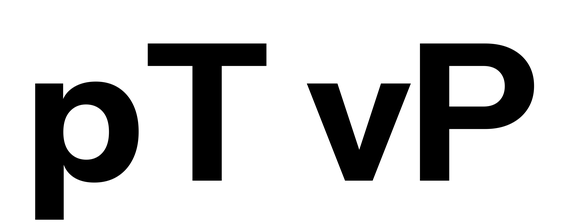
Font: InstrumentSans_Bold